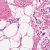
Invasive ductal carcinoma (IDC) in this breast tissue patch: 0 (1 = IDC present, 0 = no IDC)